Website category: book
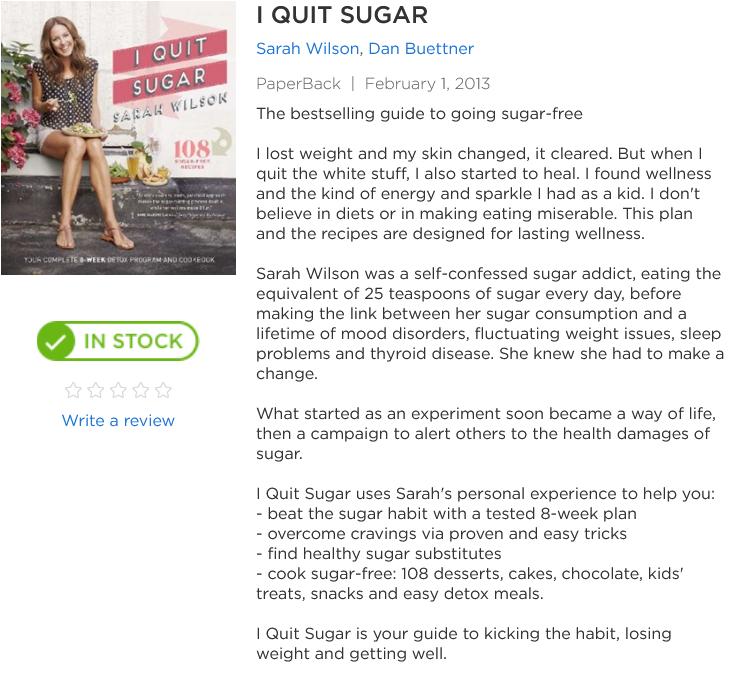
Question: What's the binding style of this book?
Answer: PaperBack

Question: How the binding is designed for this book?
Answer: PaperBack

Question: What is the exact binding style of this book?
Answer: PaperBack

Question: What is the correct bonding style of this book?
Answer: PaperBack

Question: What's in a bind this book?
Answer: PaperBack

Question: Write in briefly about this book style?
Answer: PaperBack

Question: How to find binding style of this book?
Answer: PaperBack

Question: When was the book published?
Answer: February 1, 2013

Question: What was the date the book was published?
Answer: February 1, 2013

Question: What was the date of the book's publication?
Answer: February 1, 2013

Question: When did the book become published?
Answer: February 1, 2013

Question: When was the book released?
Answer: February 1, 2013

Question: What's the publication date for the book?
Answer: February 1, 2013